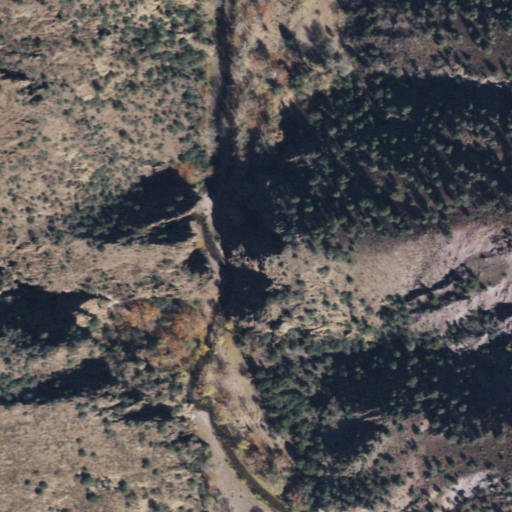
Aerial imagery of depression(s) in Arizona named H U Bar Box containing shrub and evergreen forest